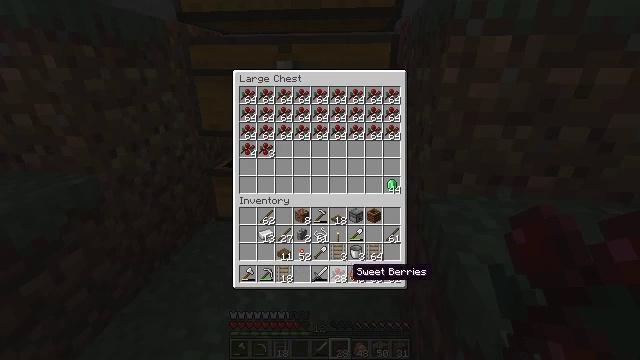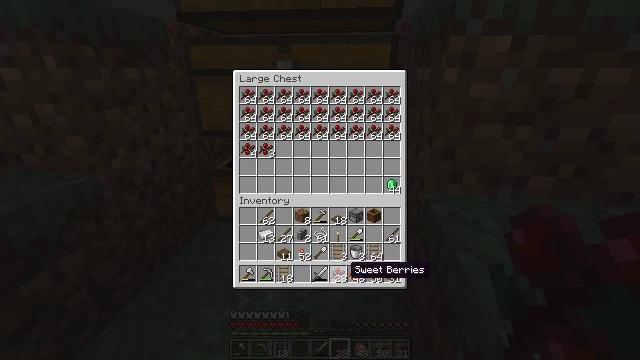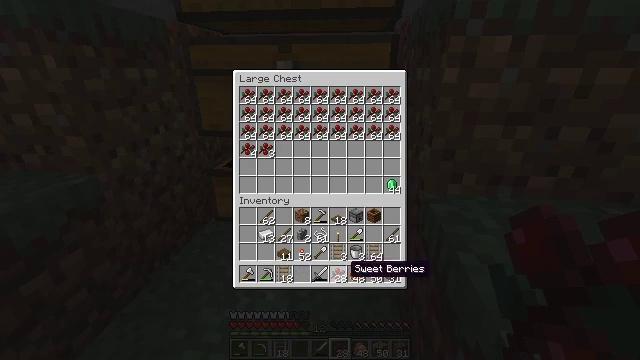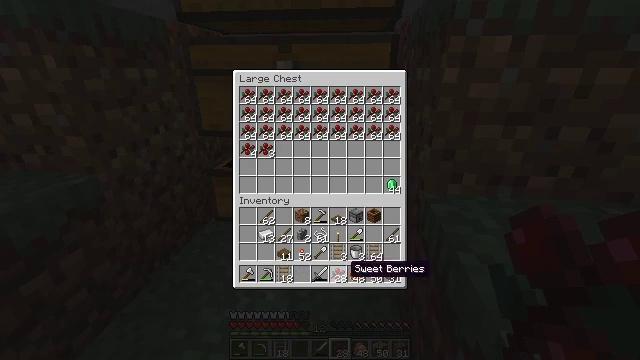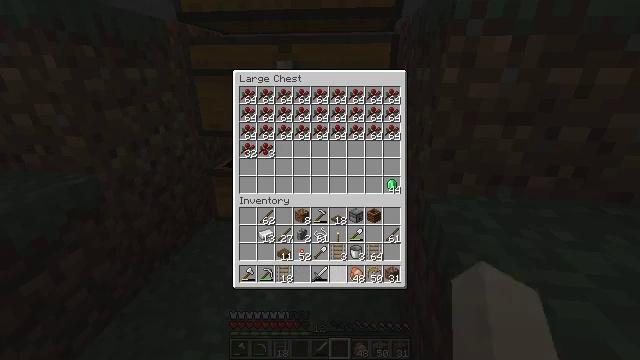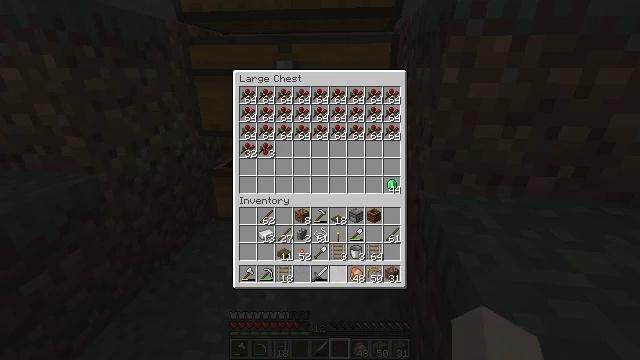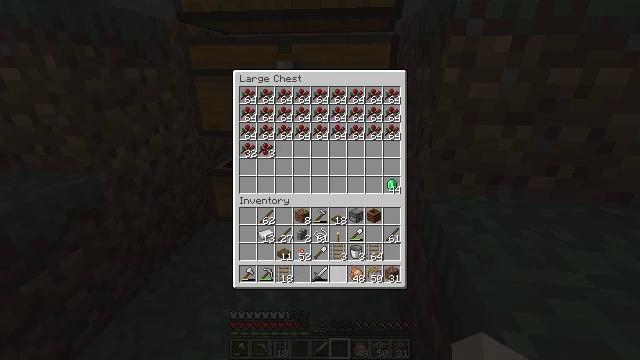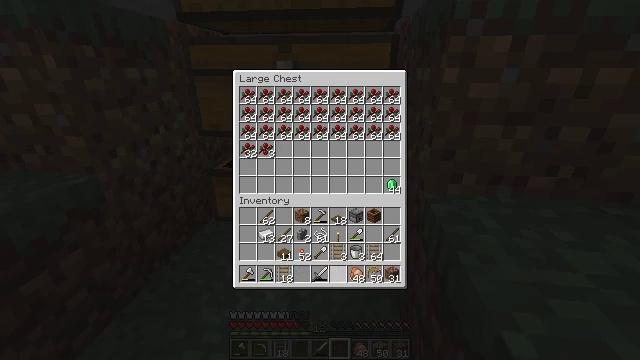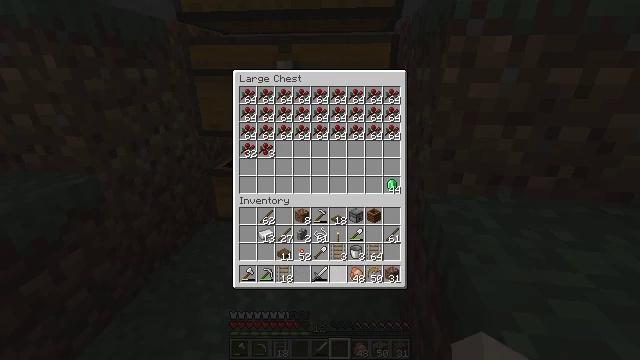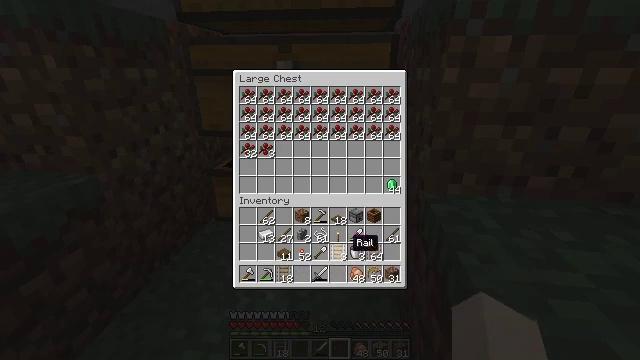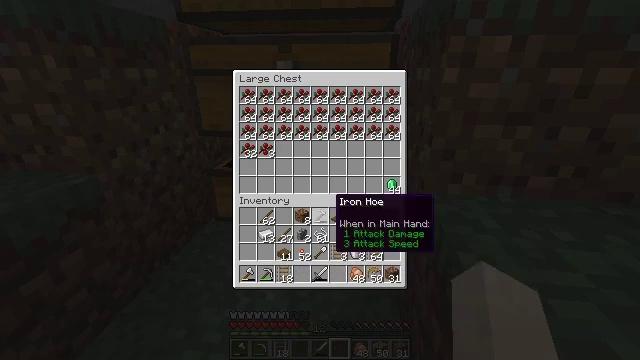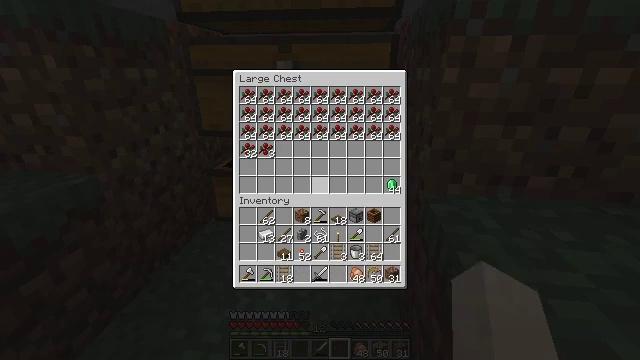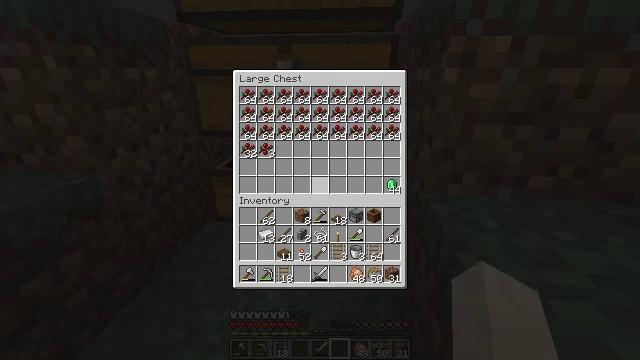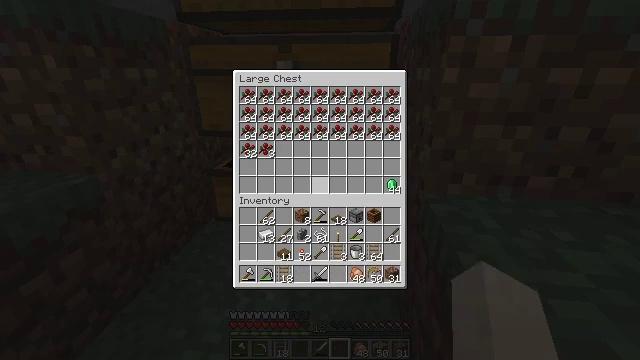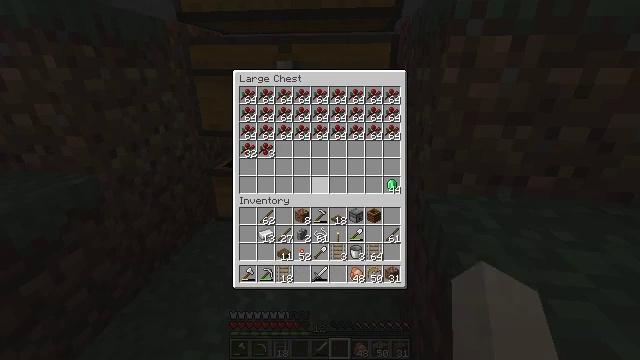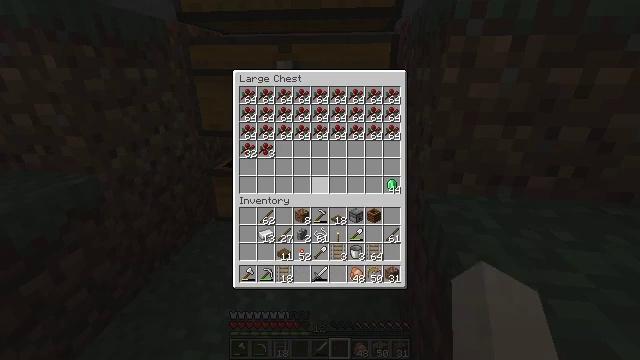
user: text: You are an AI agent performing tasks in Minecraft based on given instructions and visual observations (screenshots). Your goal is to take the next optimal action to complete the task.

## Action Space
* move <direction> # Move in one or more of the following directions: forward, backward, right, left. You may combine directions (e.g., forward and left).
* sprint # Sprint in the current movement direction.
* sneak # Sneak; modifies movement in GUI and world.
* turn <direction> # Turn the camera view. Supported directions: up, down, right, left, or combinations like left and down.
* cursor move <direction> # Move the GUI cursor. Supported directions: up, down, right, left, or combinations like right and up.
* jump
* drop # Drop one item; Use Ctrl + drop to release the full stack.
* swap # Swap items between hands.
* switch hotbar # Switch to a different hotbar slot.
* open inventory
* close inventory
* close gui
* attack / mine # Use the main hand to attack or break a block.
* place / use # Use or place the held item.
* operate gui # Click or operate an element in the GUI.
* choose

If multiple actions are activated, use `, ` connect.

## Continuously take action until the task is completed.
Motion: motion action
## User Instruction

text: Craft a dried kelp block.
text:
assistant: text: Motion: sneak
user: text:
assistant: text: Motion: sneak
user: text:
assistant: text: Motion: sneak
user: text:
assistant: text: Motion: sneak, attack / mine
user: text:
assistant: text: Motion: sneak, attack / mine
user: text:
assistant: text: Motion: sneak
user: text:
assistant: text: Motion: sneak
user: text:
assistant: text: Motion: sneak
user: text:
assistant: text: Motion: sneak, turn up
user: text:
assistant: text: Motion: sneak, turn left and up
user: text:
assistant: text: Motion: sneak, turn left and up
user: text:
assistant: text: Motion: sneak
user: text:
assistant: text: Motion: sneak
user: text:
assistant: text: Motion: no_op
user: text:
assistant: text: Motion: no_op
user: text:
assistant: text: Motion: no_op
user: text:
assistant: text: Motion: no_op
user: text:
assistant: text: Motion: no_op
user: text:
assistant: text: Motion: no_op
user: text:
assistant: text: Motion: no_op
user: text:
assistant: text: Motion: no_op
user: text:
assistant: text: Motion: no_op
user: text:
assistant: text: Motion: turn left and down
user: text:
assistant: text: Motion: turn left and down
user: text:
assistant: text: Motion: turn left
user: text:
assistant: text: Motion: turn left
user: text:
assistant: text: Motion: turn left and up
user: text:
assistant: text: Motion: turn left and up
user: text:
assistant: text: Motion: turn left and up
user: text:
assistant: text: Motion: turn up